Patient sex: F
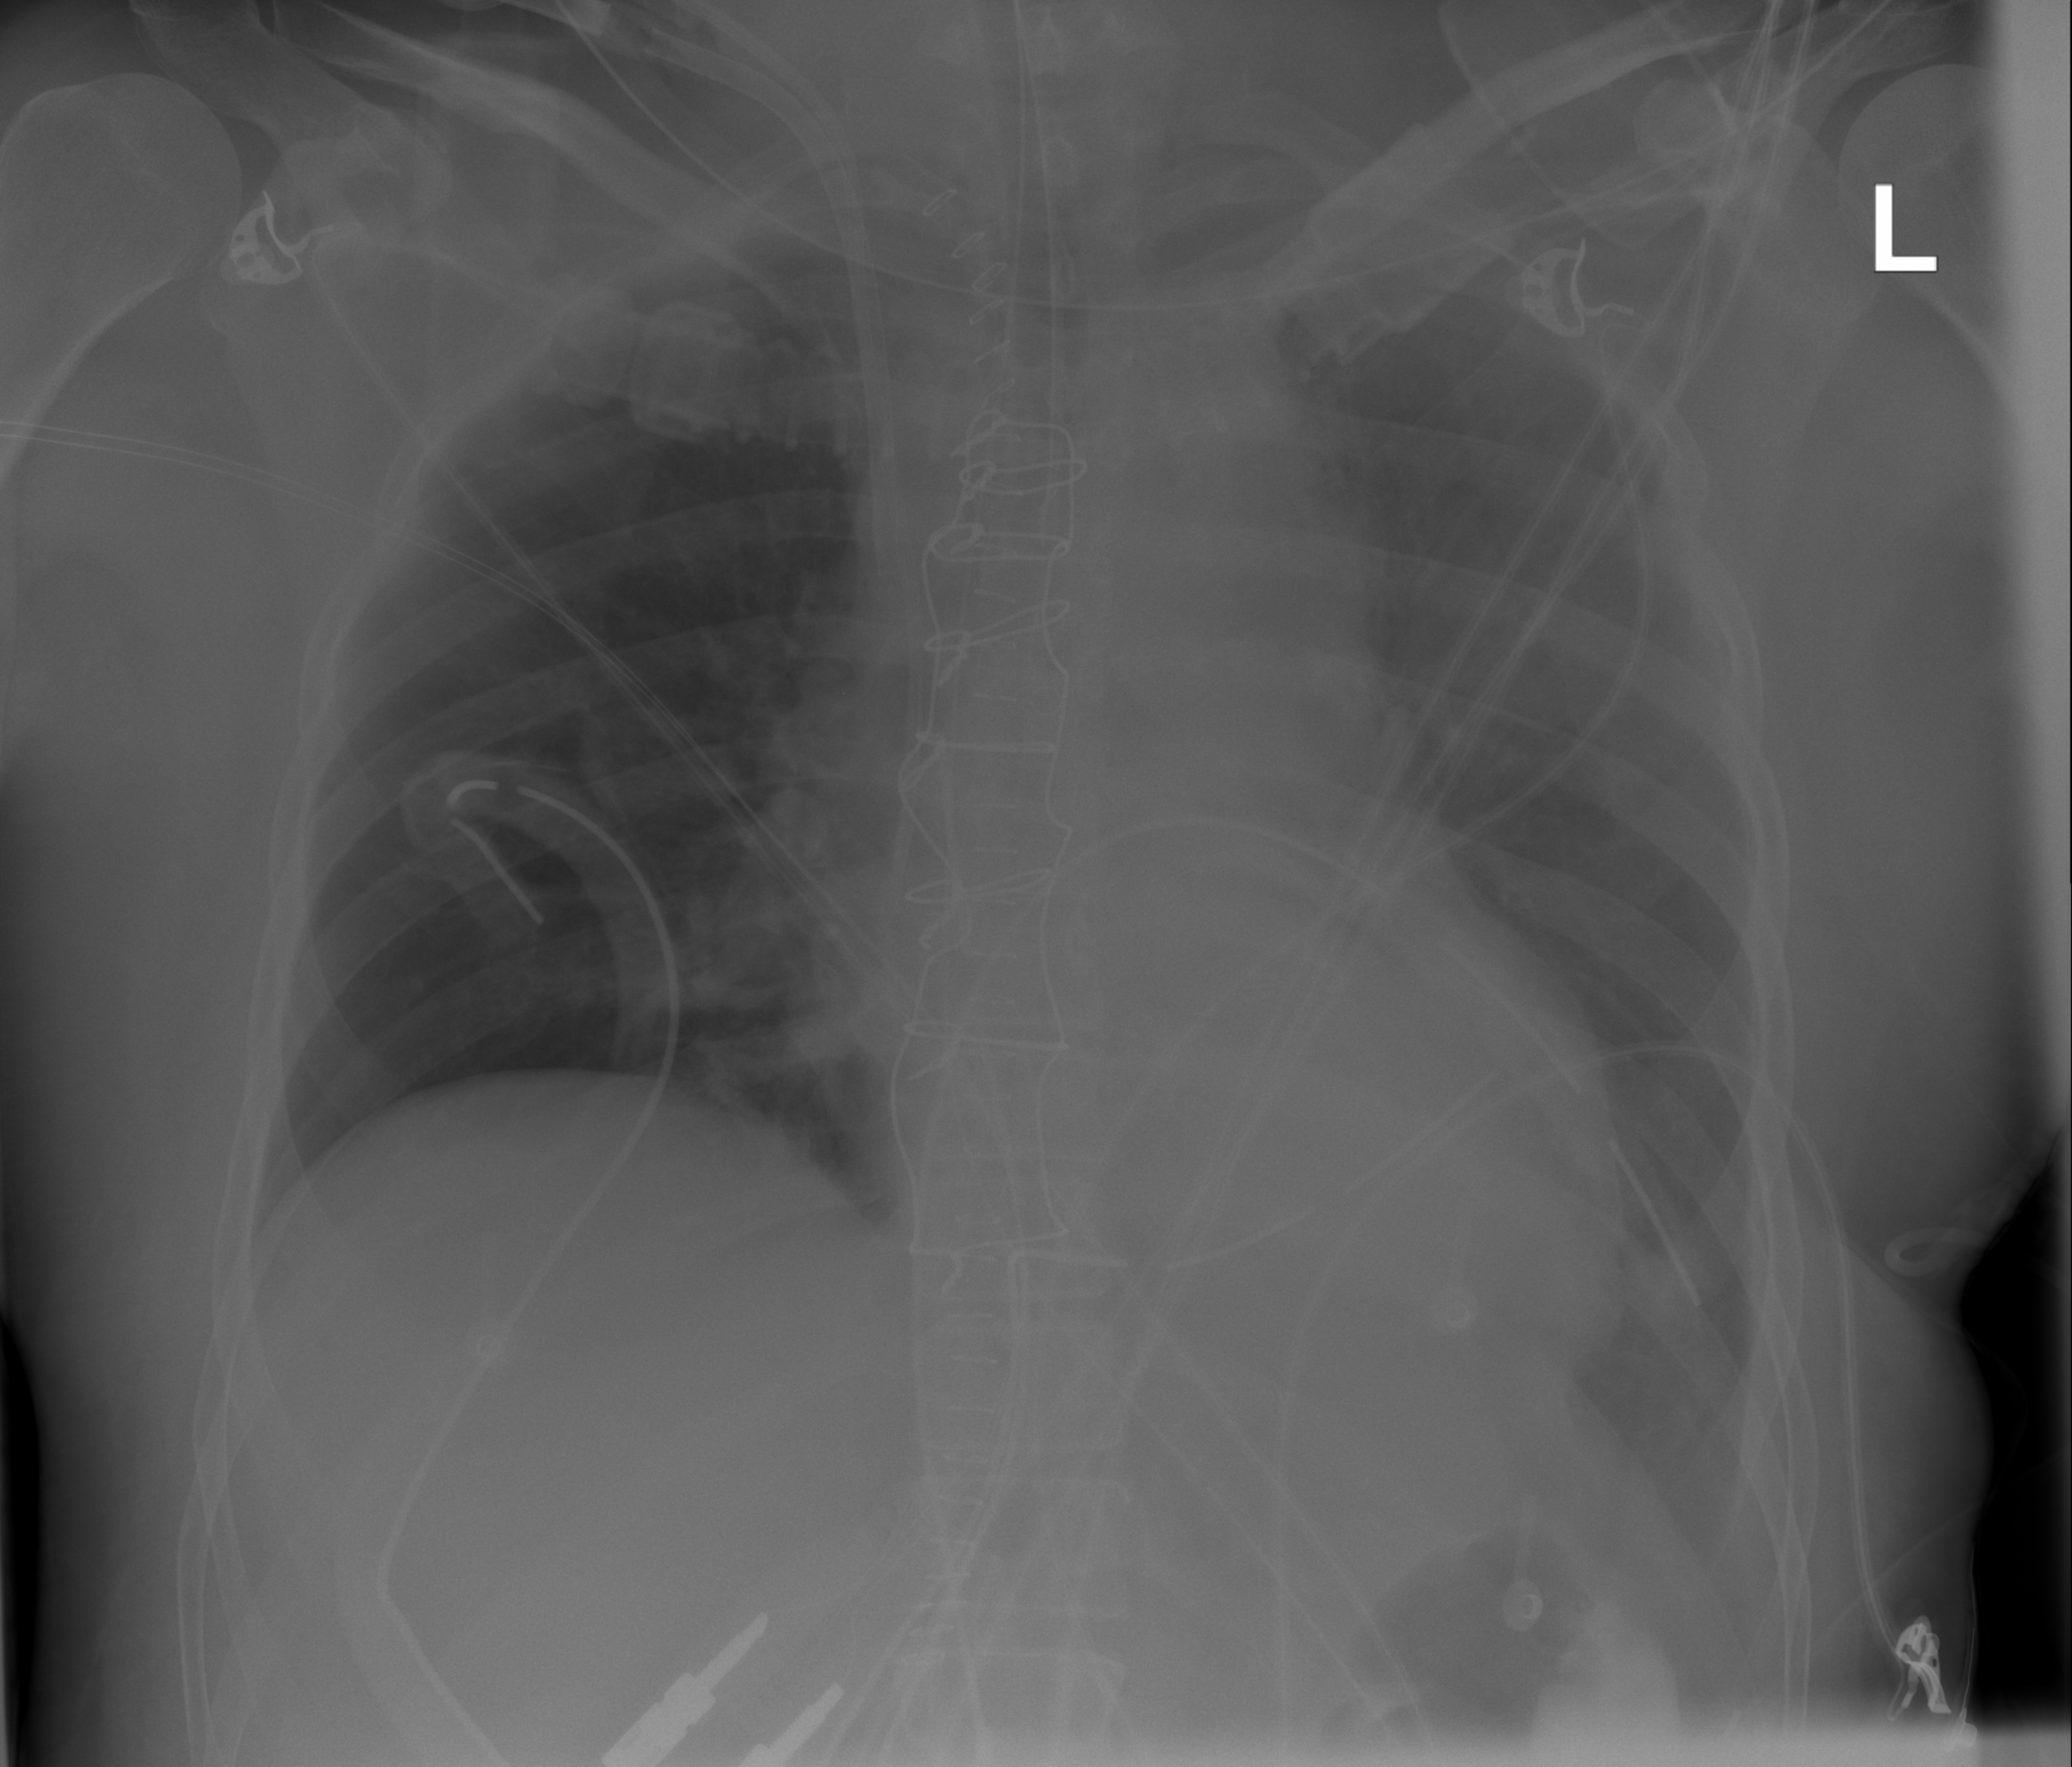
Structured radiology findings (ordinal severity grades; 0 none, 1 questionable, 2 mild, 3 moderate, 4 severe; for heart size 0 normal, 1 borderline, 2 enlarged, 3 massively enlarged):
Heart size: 2
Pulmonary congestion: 0
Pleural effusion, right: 0
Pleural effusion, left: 3
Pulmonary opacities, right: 0
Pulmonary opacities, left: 0
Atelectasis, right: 0
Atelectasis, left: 2